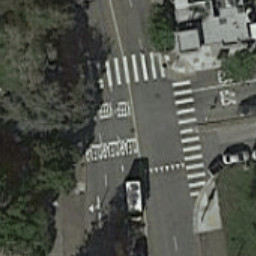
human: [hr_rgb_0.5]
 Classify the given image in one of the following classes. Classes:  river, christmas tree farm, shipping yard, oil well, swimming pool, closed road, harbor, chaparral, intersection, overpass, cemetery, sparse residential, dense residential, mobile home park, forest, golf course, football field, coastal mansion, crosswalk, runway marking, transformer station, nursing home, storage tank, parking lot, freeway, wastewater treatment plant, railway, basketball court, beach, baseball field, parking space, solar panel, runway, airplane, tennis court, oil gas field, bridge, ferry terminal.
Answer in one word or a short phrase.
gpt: crosswalk